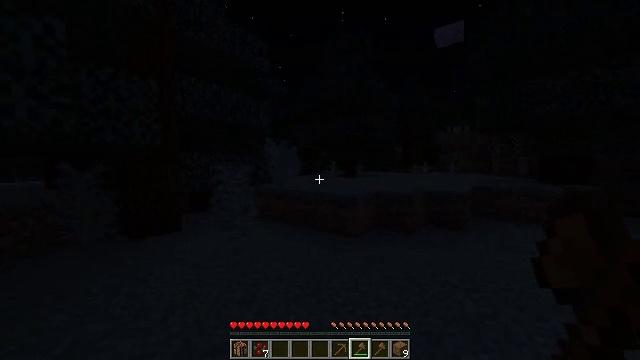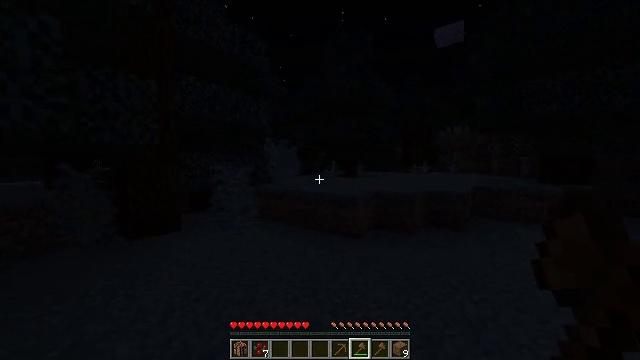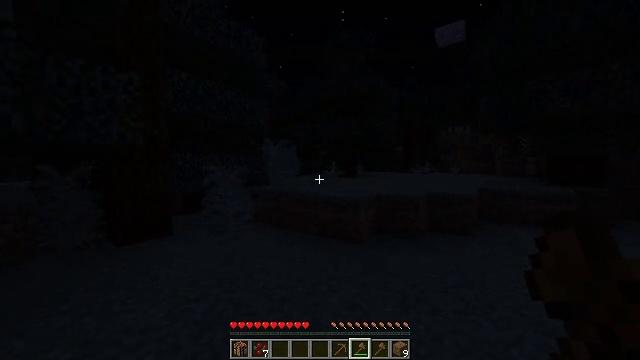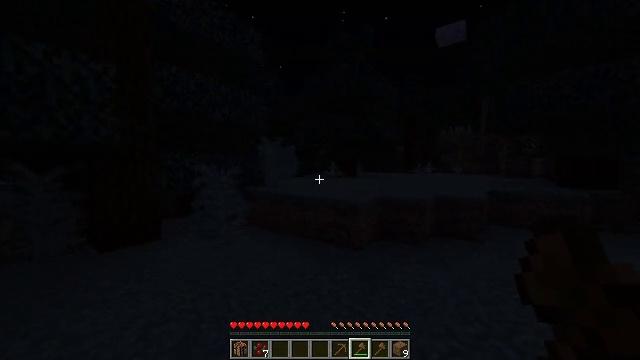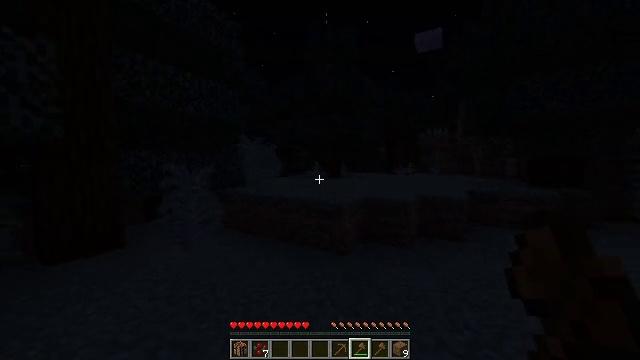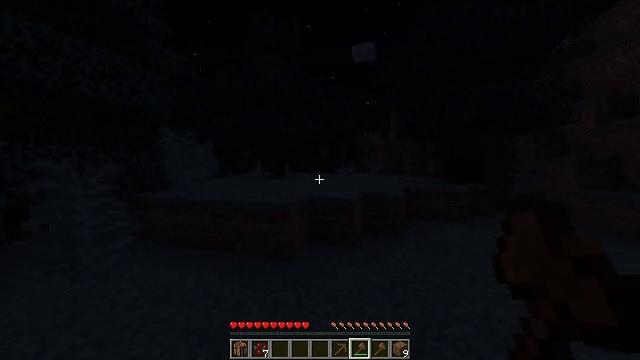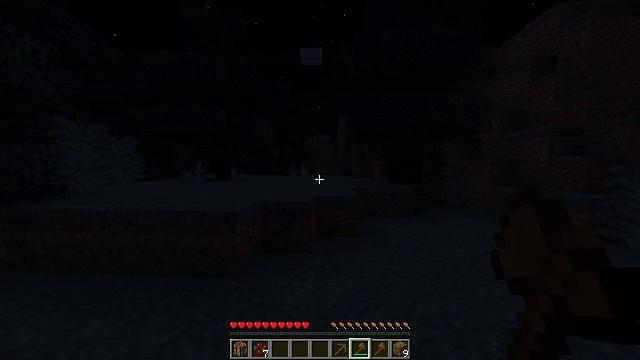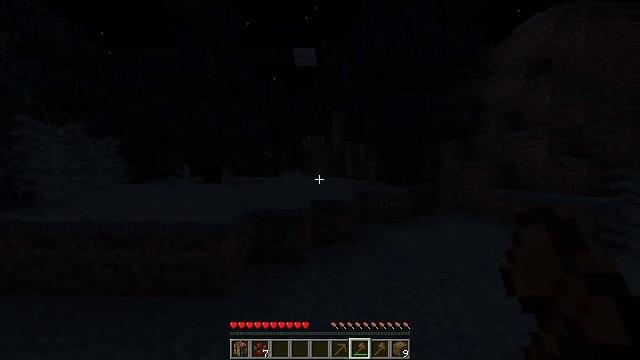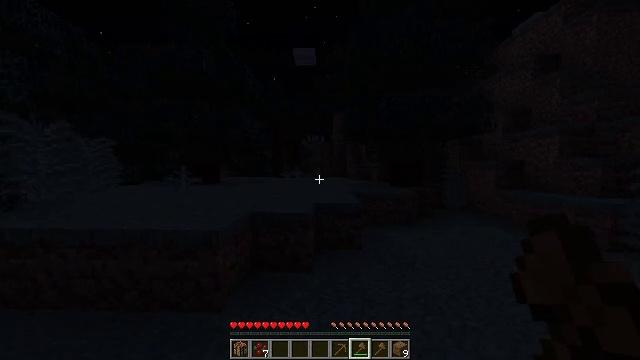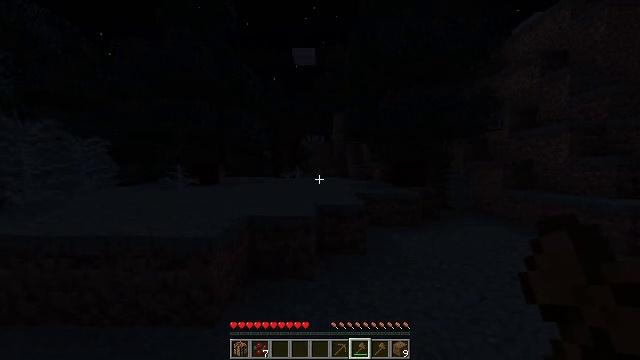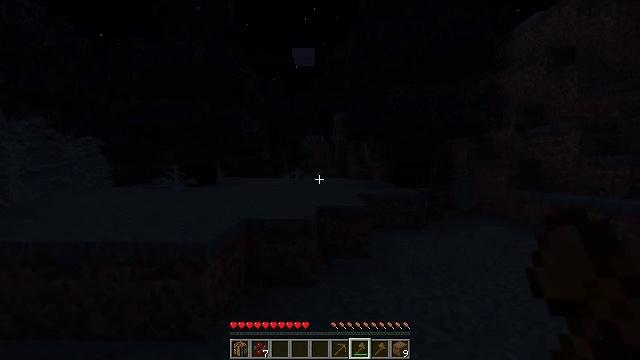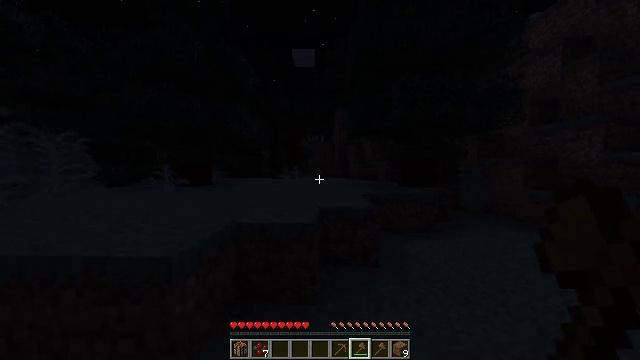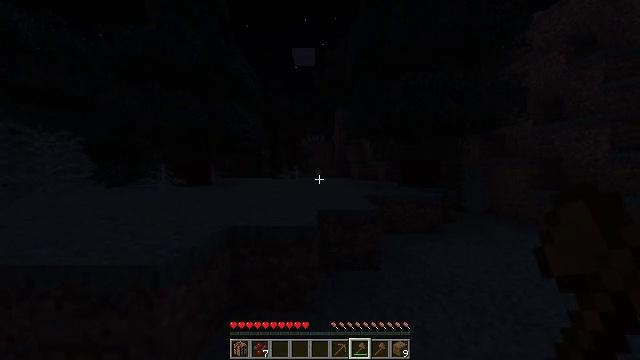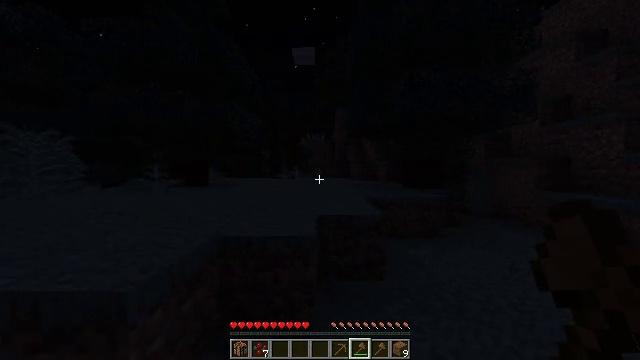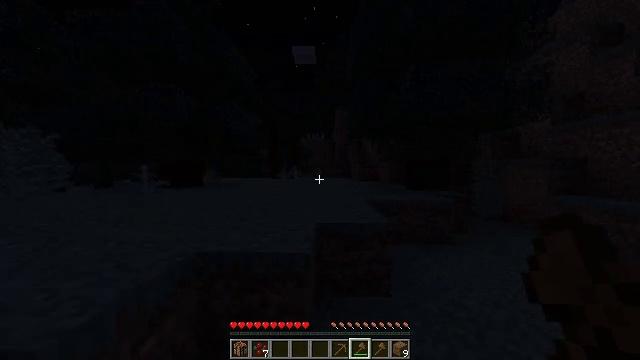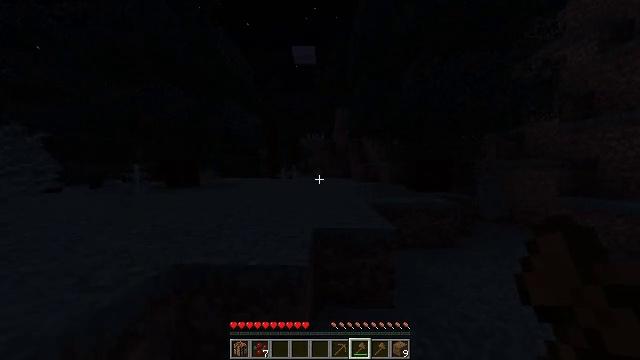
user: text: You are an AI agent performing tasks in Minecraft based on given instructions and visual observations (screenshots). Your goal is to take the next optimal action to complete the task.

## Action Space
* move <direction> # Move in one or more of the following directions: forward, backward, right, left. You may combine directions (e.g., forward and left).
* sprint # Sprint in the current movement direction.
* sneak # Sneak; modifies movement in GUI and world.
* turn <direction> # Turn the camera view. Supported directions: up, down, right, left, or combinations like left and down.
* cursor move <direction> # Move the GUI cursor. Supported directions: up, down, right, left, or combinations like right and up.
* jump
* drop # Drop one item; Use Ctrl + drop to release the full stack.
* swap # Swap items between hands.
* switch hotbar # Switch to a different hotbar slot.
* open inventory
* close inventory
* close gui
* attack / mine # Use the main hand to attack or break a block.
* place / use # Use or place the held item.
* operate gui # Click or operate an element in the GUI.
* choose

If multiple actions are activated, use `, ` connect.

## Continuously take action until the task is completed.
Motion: motion action
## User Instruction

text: Break the sweet berry bush to collect berries.
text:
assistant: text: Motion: move forward, sprint
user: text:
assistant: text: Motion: move forward, sprint
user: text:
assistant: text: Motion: move forward, sprint
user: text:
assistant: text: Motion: move forward, sprint, turn right
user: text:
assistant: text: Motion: move forward, sprint, turn right
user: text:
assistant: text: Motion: move forward, sprint, turn right
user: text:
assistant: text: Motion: move forward, sprint, turn right
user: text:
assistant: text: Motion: move forward, sprint
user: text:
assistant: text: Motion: move forward, sprint
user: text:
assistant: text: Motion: move forward, sprint
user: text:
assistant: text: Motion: move forward, sprint
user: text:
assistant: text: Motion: move forward, sprint
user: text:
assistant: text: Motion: move forward, sprint
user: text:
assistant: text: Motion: move forward, sprint
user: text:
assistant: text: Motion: move forward, sprint
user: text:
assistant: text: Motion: move forward, sprint, jump
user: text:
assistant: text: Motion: move forward, sprint, jump
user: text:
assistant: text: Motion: move forward, sprint, jump
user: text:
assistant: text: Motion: move forward, sprint, jump
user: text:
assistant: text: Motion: move forward, sprint
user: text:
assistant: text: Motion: move forward, sprint
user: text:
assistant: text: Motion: move forward, sprint
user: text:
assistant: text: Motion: move forward, sprint
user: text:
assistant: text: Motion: move forward, sprint
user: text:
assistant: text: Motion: move forward, sprint
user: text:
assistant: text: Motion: move forward, sprint
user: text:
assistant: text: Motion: move forward, sprint
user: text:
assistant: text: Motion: move forward, sprint
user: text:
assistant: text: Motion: move forward, sprint
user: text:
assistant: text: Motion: move forward, sprint